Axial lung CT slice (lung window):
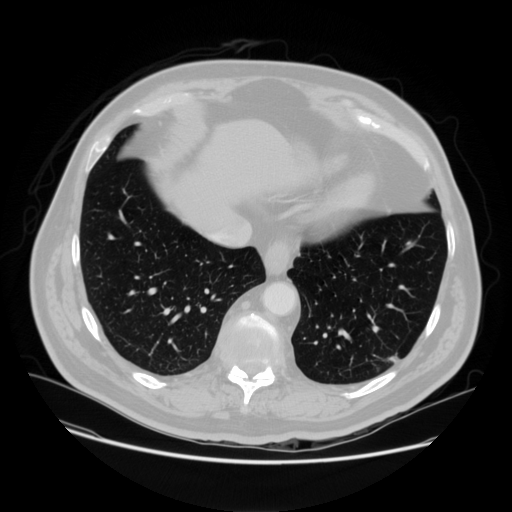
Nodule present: no